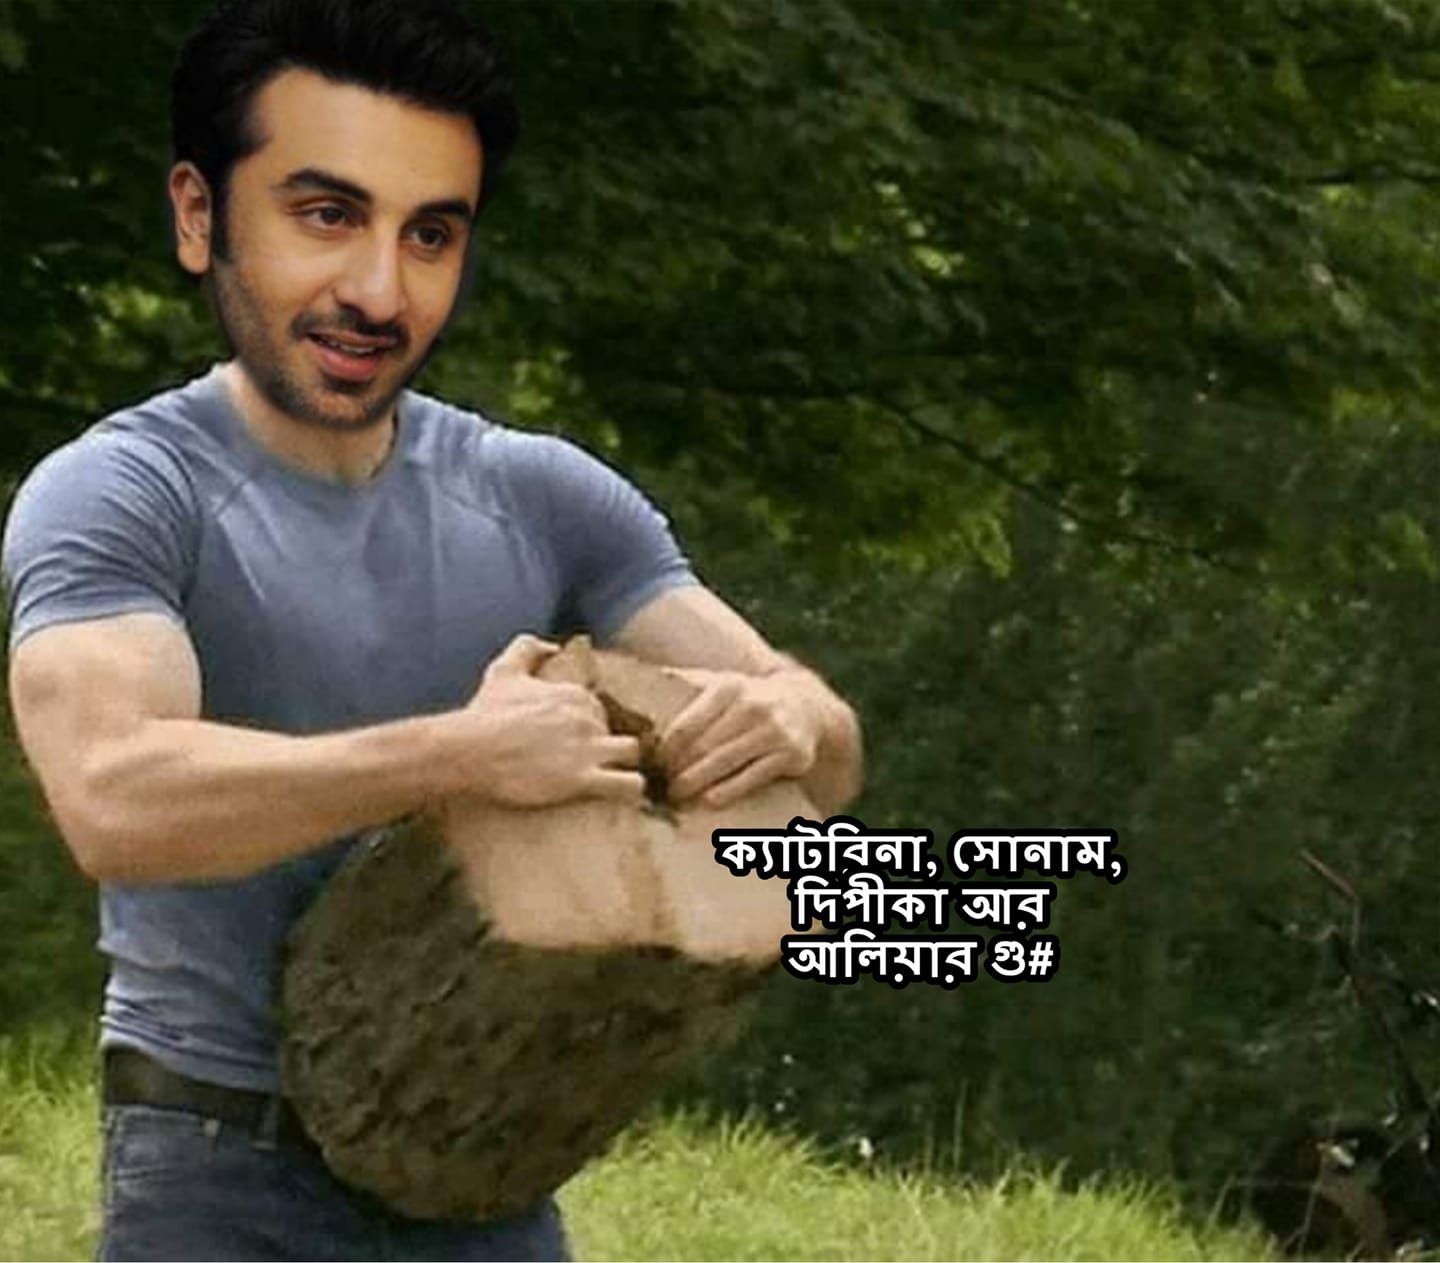
Caption: ক্যাটরিনা , সোনাম , দিপীকা আর আলিয়ার গু#
Label: hate